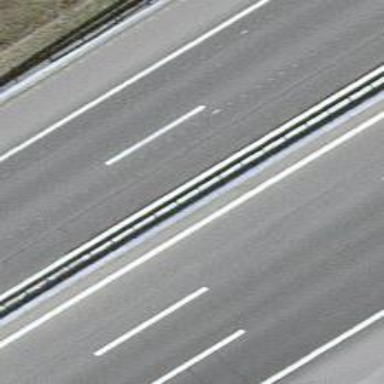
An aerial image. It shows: Motorway.